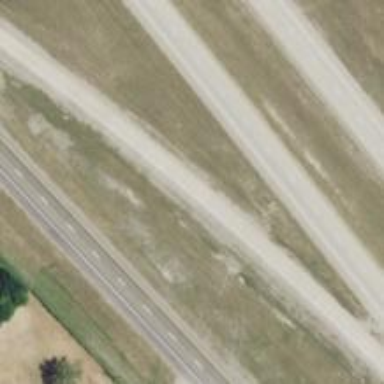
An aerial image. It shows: Motorway link.